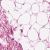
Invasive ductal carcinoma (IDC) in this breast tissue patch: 0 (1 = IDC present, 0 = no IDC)